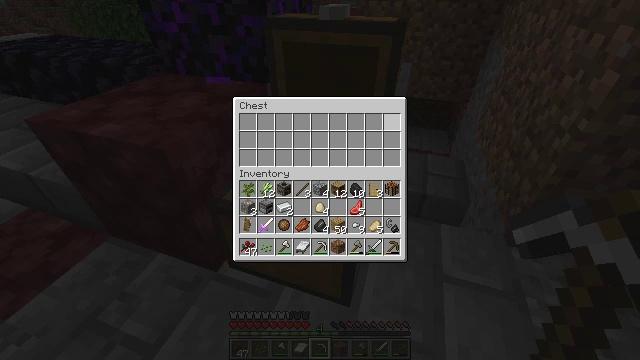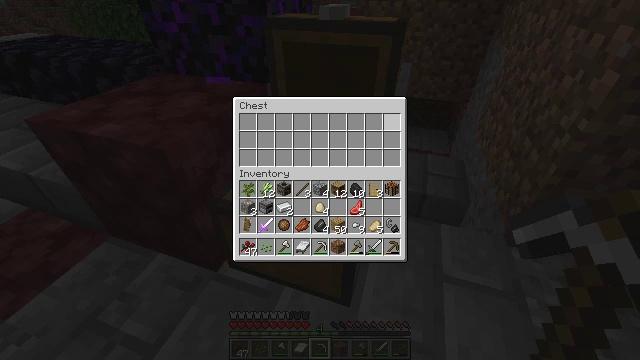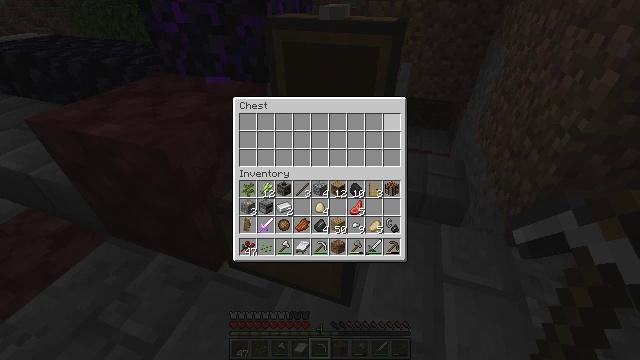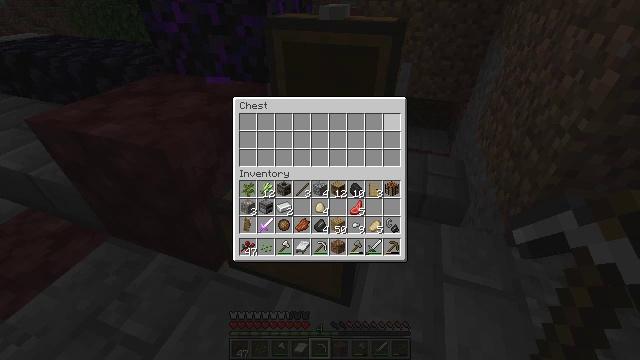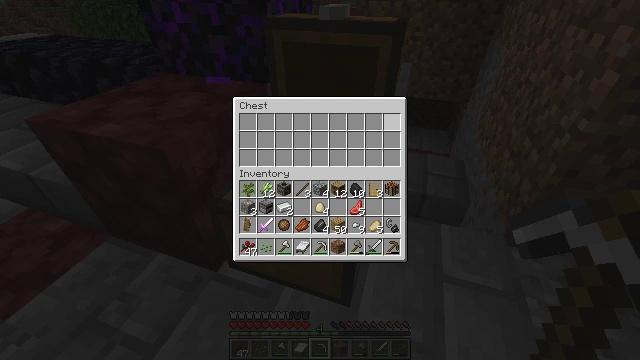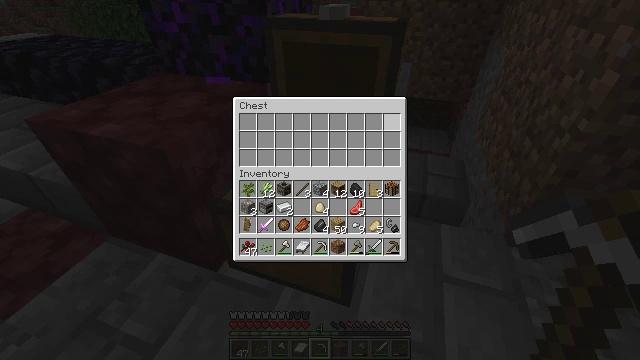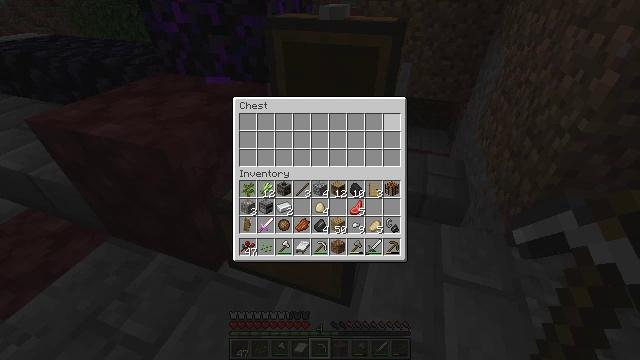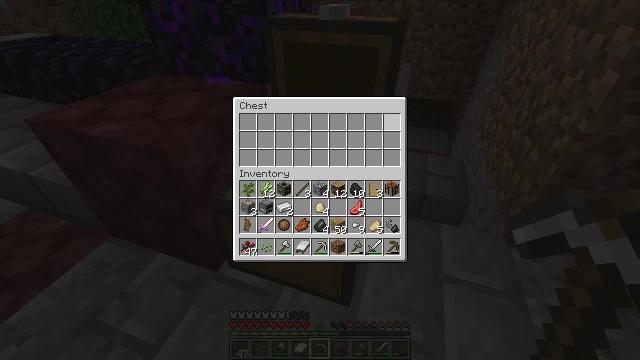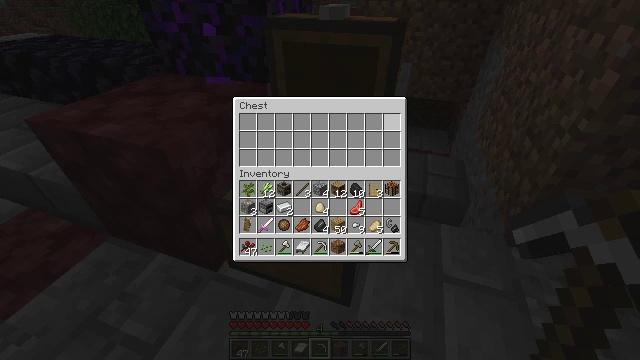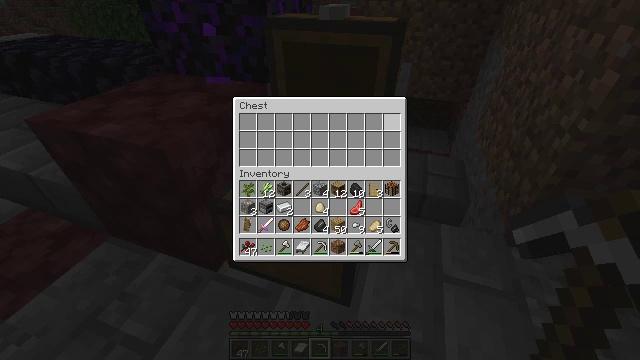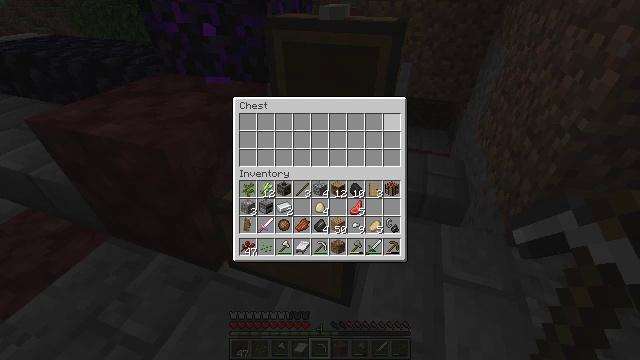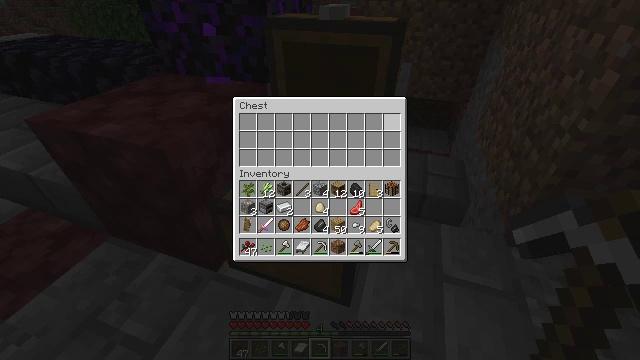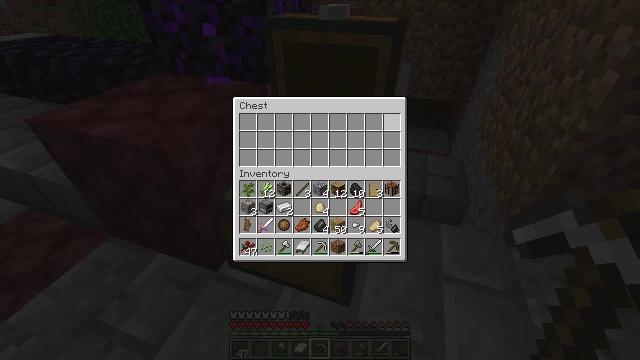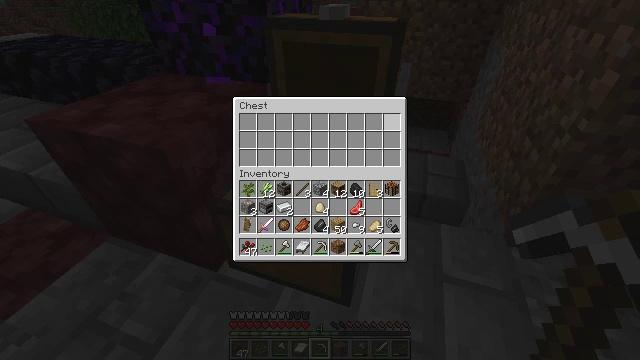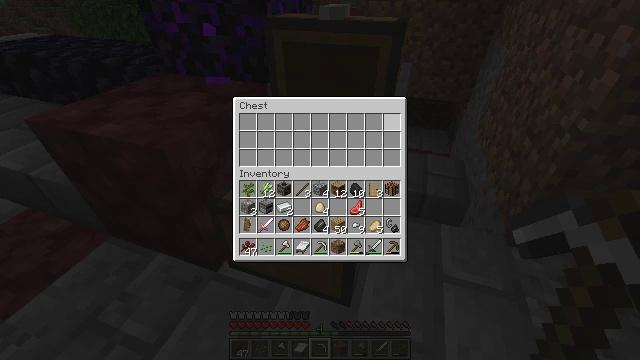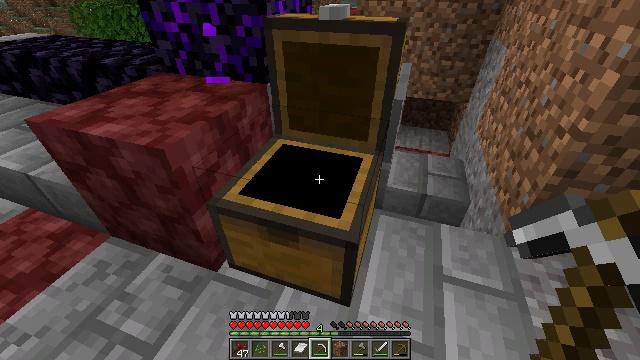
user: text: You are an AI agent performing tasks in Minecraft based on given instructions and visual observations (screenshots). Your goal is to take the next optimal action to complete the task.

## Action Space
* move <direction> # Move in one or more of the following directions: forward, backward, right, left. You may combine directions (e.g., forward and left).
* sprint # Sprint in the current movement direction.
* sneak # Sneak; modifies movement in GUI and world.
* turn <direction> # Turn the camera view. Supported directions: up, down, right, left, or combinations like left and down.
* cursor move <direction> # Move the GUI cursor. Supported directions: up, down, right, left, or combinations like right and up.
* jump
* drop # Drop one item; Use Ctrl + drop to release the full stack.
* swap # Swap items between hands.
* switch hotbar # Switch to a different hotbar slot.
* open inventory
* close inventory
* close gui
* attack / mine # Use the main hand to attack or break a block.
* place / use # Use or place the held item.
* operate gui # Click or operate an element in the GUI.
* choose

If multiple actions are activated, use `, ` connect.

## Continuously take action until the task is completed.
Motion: motion action
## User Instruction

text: Mine the chest to collect it.
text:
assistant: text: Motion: sneak
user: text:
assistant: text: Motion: sneak
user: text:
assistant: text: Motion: no_op
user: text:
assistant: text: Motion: no_op
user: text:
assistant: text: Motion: no_op
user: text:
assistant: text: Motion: no_op
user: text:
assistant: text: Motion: no_op
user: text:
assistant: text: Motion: no_op
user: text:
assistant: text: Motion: no_op
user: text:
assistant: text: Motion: no_op
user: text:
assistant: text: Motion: no_op
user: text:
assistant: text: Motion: no_op
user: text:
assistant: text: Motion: no_op
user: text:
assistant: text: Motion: no_op
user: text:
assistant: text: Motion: no_op
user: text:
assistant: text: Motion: close gui
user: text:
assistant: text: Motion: no_op
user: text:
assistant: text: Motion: turn left
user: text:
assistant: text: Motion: turn left and up
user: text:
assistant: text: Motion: turn left and up
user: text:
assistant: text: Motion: turn right
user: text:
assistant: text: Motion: turn right
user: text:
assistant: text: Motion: turn right
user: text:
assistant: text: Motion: no_op
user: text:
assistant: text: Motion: no_op
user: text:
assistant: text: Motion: no_op
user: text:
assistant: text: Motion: no_op
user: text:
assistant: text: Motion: no_op
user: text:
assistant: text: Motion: no_op
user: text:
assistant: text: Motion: no_op